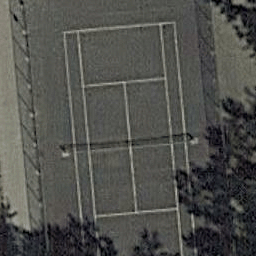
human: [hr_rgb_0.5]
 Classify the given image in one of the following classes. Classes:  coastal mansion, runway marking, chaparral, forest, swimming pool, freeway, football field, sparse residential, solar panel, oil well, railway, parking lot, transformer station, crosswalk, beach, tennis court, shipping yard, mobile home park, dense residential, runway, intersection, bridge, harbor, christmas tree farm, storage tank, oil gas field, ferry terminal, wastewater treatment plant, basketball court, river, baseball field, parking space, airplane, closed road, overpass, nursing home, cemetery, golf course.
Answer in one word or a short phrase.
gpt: tennis court